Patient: sex M, age 34
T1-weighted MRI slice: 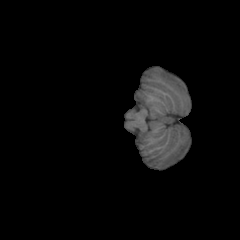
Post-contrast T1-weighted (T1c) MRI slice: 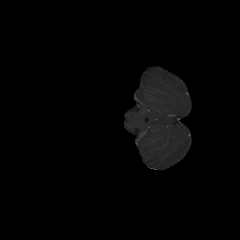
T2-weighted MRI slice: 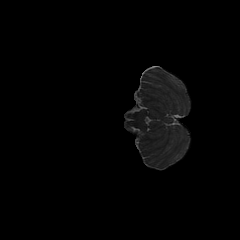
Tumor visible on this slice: no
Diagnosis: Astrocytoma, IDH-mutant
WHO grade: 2